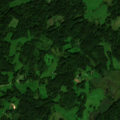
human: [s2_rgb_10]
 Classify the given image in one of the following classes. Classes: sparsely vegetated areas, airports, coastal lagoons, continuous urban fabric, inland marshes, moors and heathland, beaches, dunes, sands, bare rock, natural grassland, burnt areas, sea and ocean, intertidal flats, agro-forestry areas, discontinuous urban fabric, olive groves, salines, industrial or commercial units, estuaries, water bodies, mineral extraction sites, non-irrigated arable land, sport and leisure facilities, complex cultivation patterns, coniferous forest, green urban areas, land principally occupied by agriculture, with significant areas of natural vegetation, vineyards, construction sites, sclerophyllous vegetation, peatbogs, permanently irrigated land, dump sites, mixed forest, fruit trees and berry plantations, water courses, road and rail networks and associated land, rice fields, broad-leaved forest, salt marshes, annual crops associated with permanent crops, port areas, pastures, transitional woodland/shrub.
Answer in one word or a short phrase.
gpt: land principally occupied by agriculture, with significant areas of natural vegetation, broad-leaved forest, mixed forest